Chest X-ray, AP view. Patient: 39 years old, sex M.
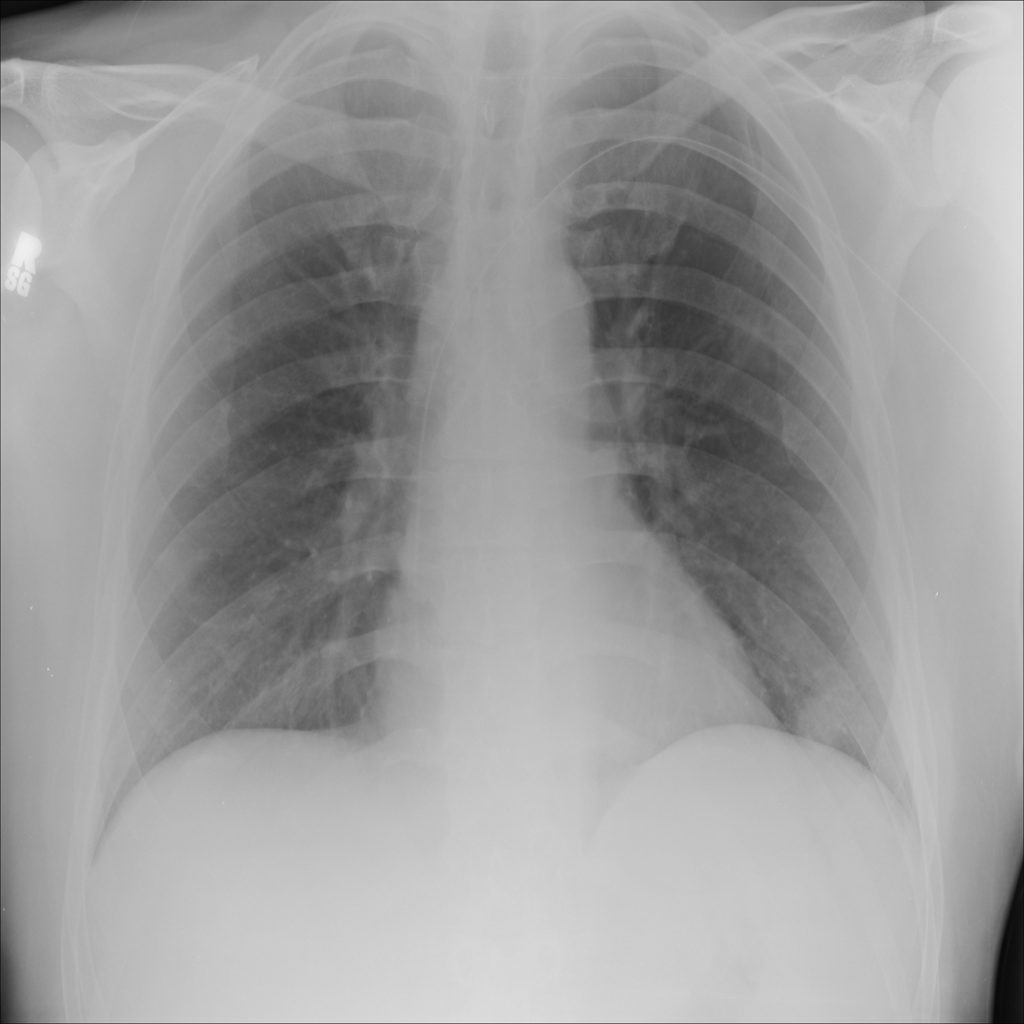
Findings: No Finding